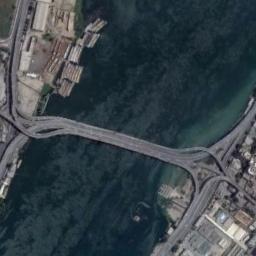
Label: bridge